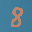
Label: 8